Interaction volume radius: 5 \u00c5
Interaction volume height: 15 \u00c5
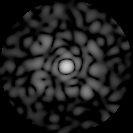
Disorder parameter: 0.8659